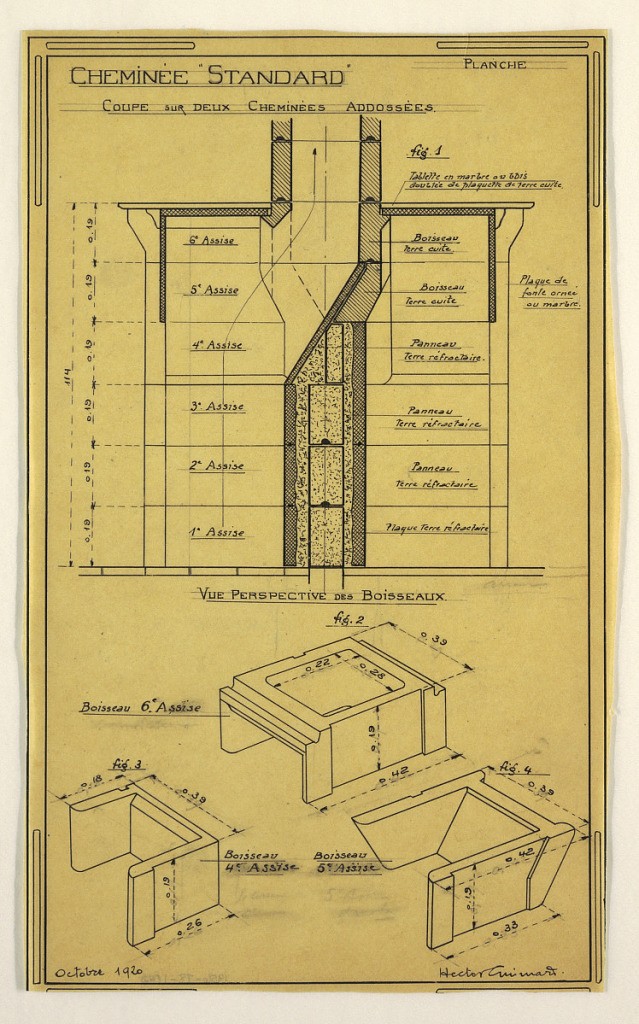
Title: Design for a Mass-Operational House Designed by Hector Guimard, Cross Section of Chimneys
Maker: Hector Guimard, French, 1867–1942
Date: October 1920
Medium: Pen and black ink, graphite on tracing paper
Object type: Drawing
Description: Design for a mass-operational house by Guimard, detailing a cross section of the chimneys.